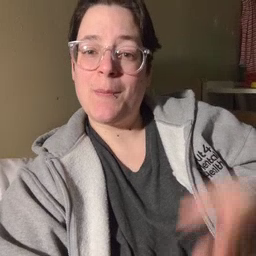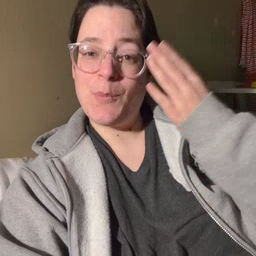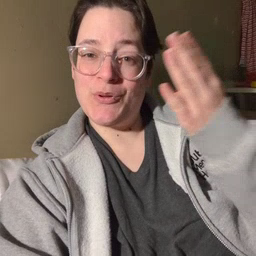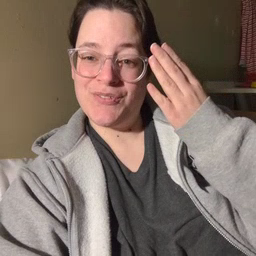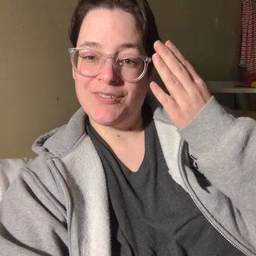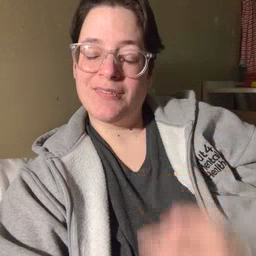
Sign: morning